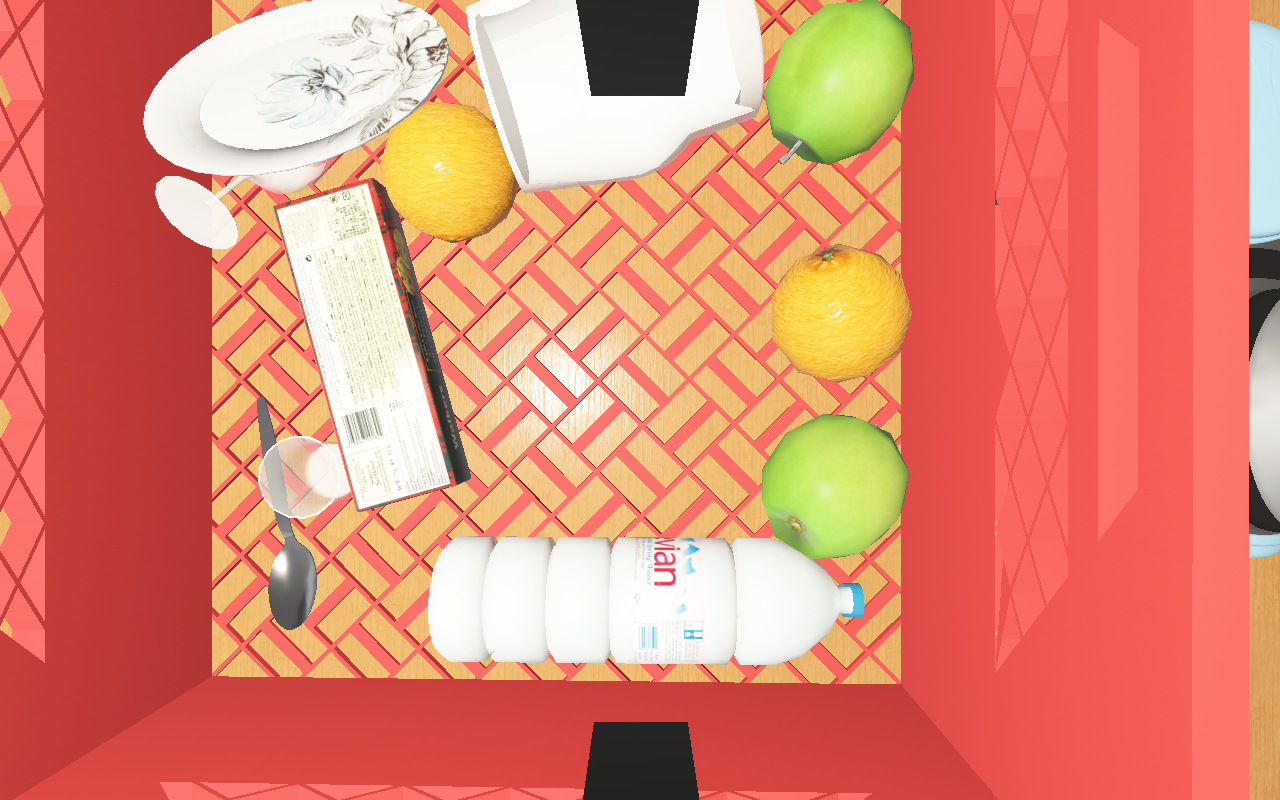
Objects in the scene:
water bottle
apple
apple
orange
orange
glass
wineglass
jam jar
cereal box
cereal box